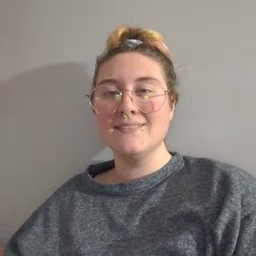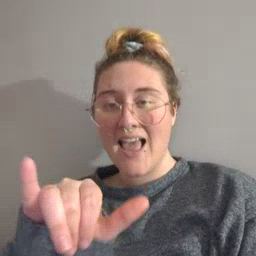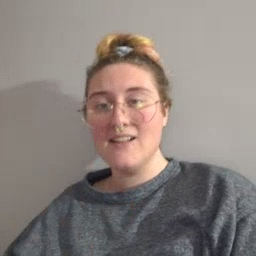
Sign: stay